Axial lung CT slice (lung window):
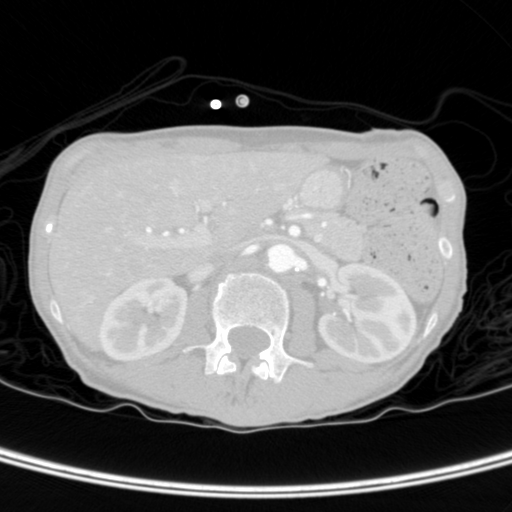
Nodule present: no